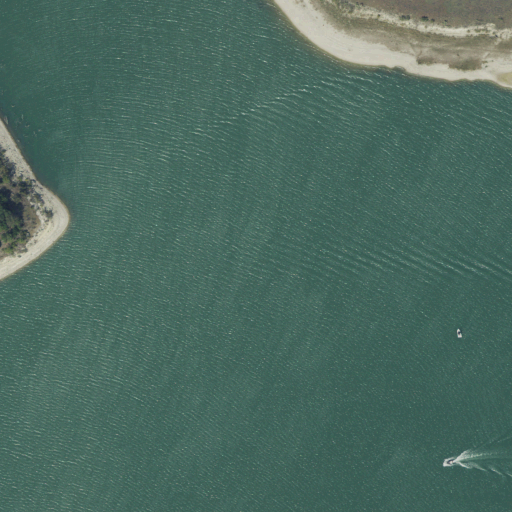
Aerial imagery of valley in Texas named Ox Hollow containing open water, grassland, evergreen forest, and herbaceous wetlands